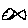
Label: fish